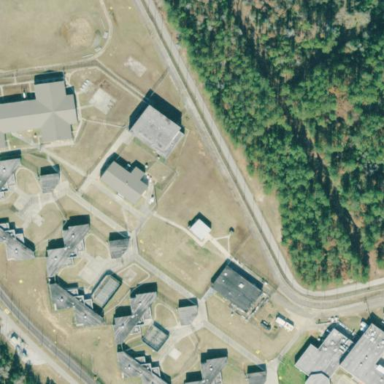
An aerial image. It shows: Prison with surrounding fence.